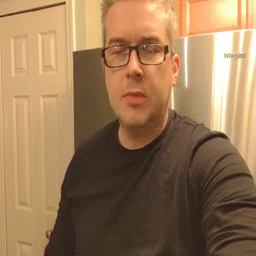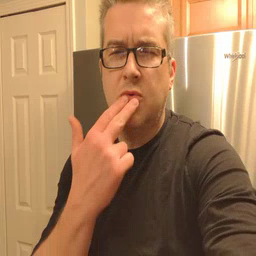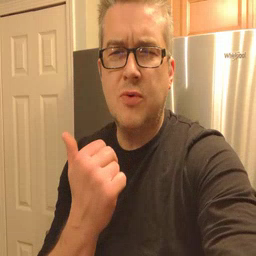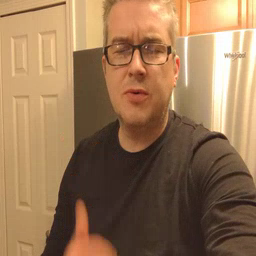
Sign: cute